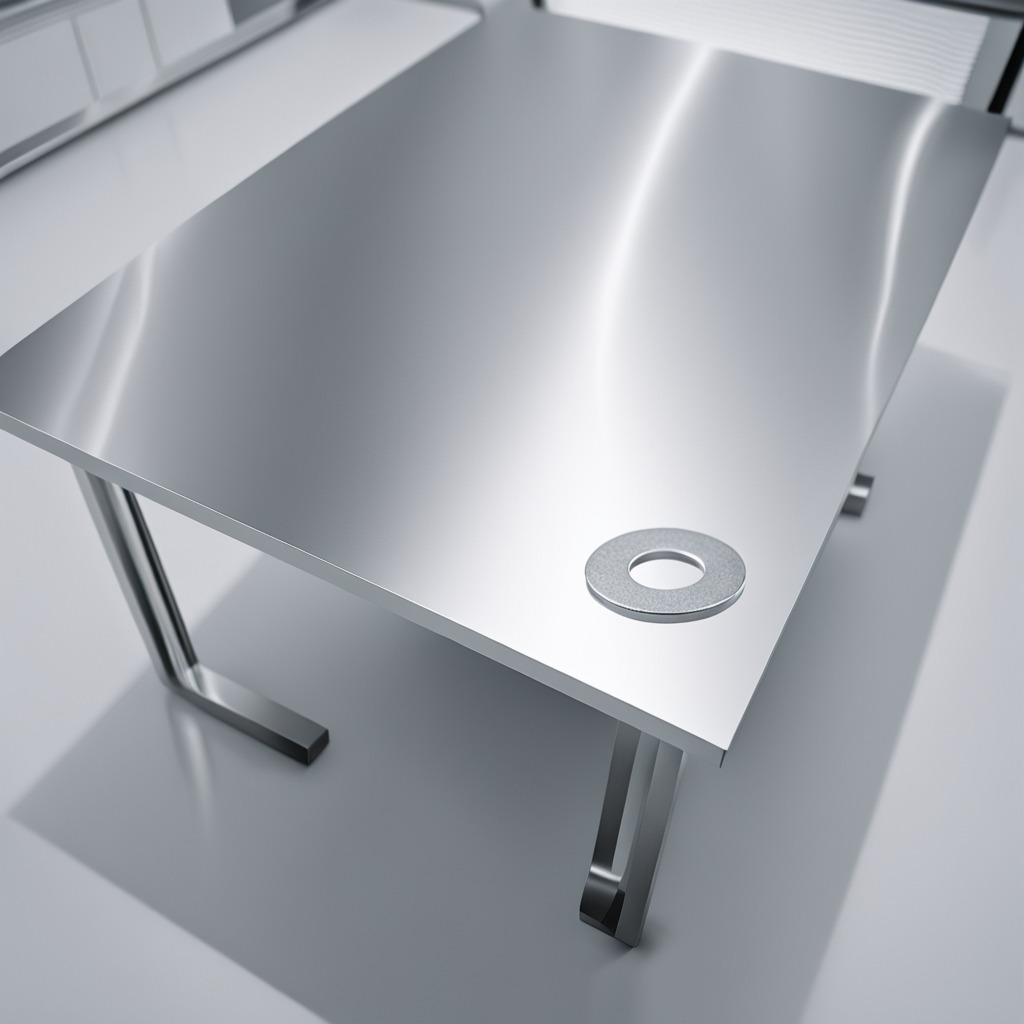
A flat metal washer is lying on the stainless steel table.